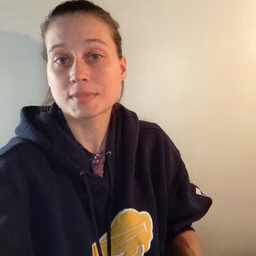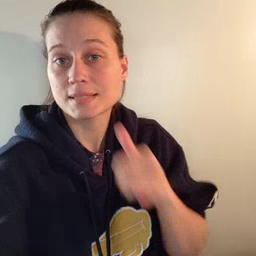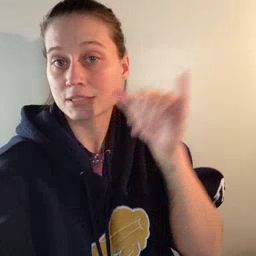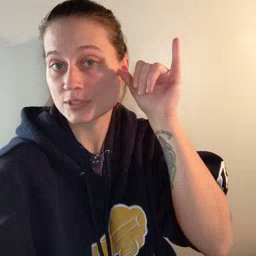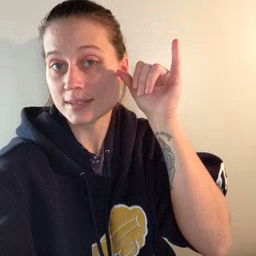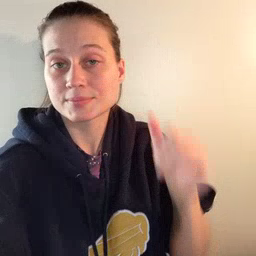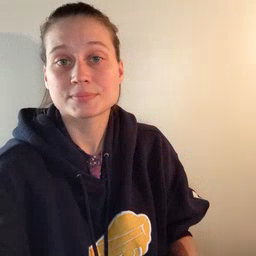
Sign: yesterday